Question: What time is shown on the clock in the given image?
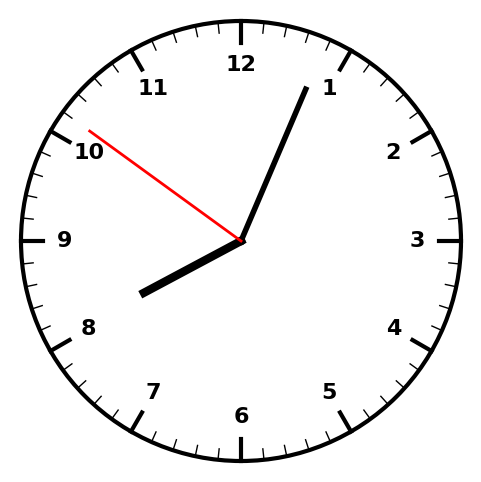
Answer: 08:03:51